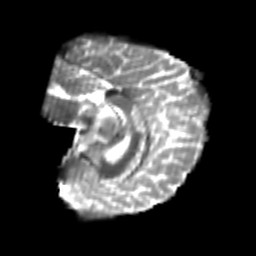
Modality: T2w
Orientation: sagittal
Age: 25
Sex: female
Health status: healthy
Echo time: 0.074 s